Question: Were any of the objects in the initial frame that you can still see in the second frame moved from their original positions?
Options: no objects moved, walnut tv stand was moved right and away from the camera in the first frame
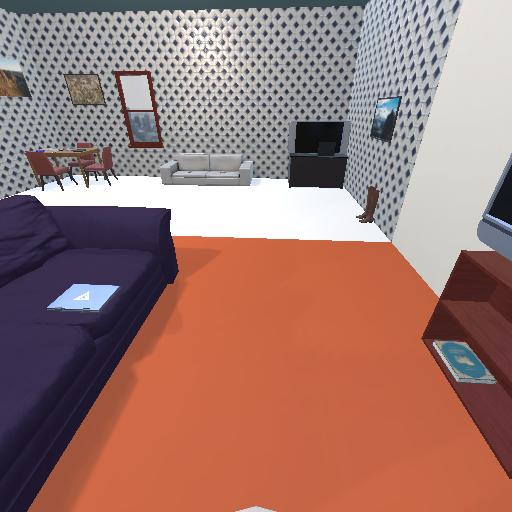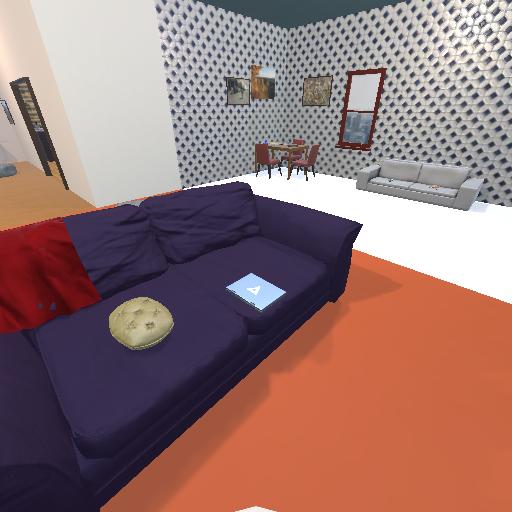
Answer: no objects moved